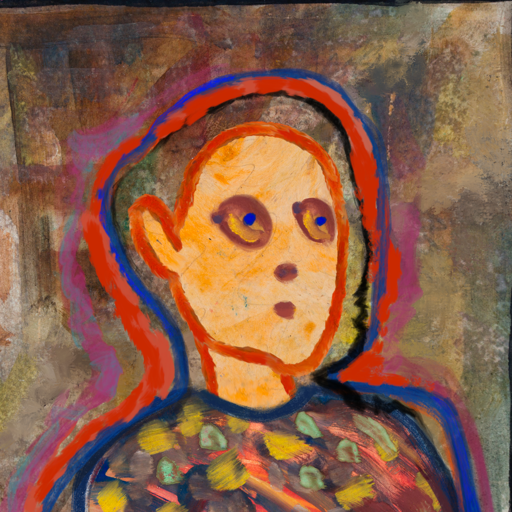
Background: Mosgoul, Head And Neck Side: Experience, Face Side: Mother_And_Son_Son, Bust: Mother_And_Son_Mother, Hair Side: Experience, Head Accessory: Blank, Second Necklace: Blank, Necklace: Blank, Baby: Blank